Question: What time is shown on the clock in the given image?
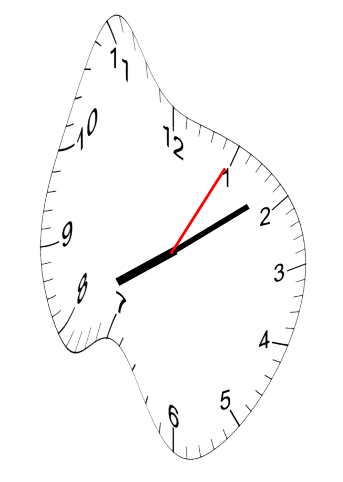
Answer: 08:09:05